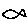
Label: fish